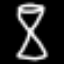
Label: hourglass